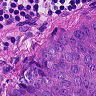
Metastatic tissue present: yes